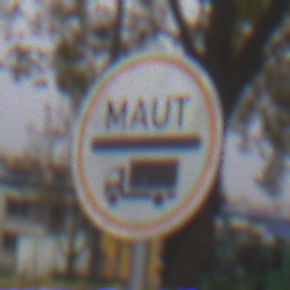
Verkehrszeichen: Mautpflicht
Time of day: MorningAfternoon
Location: Outdoor (Nature)
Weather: Overcast
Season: Autumn
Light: Natural